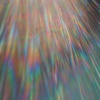
Label: sunburn